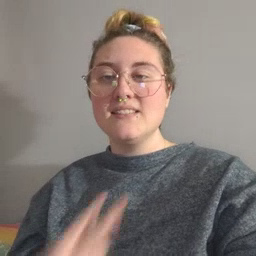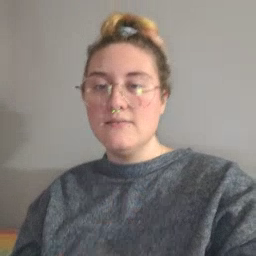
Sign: stuck